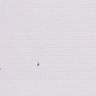
Metastatic tissue present: no